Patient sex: M
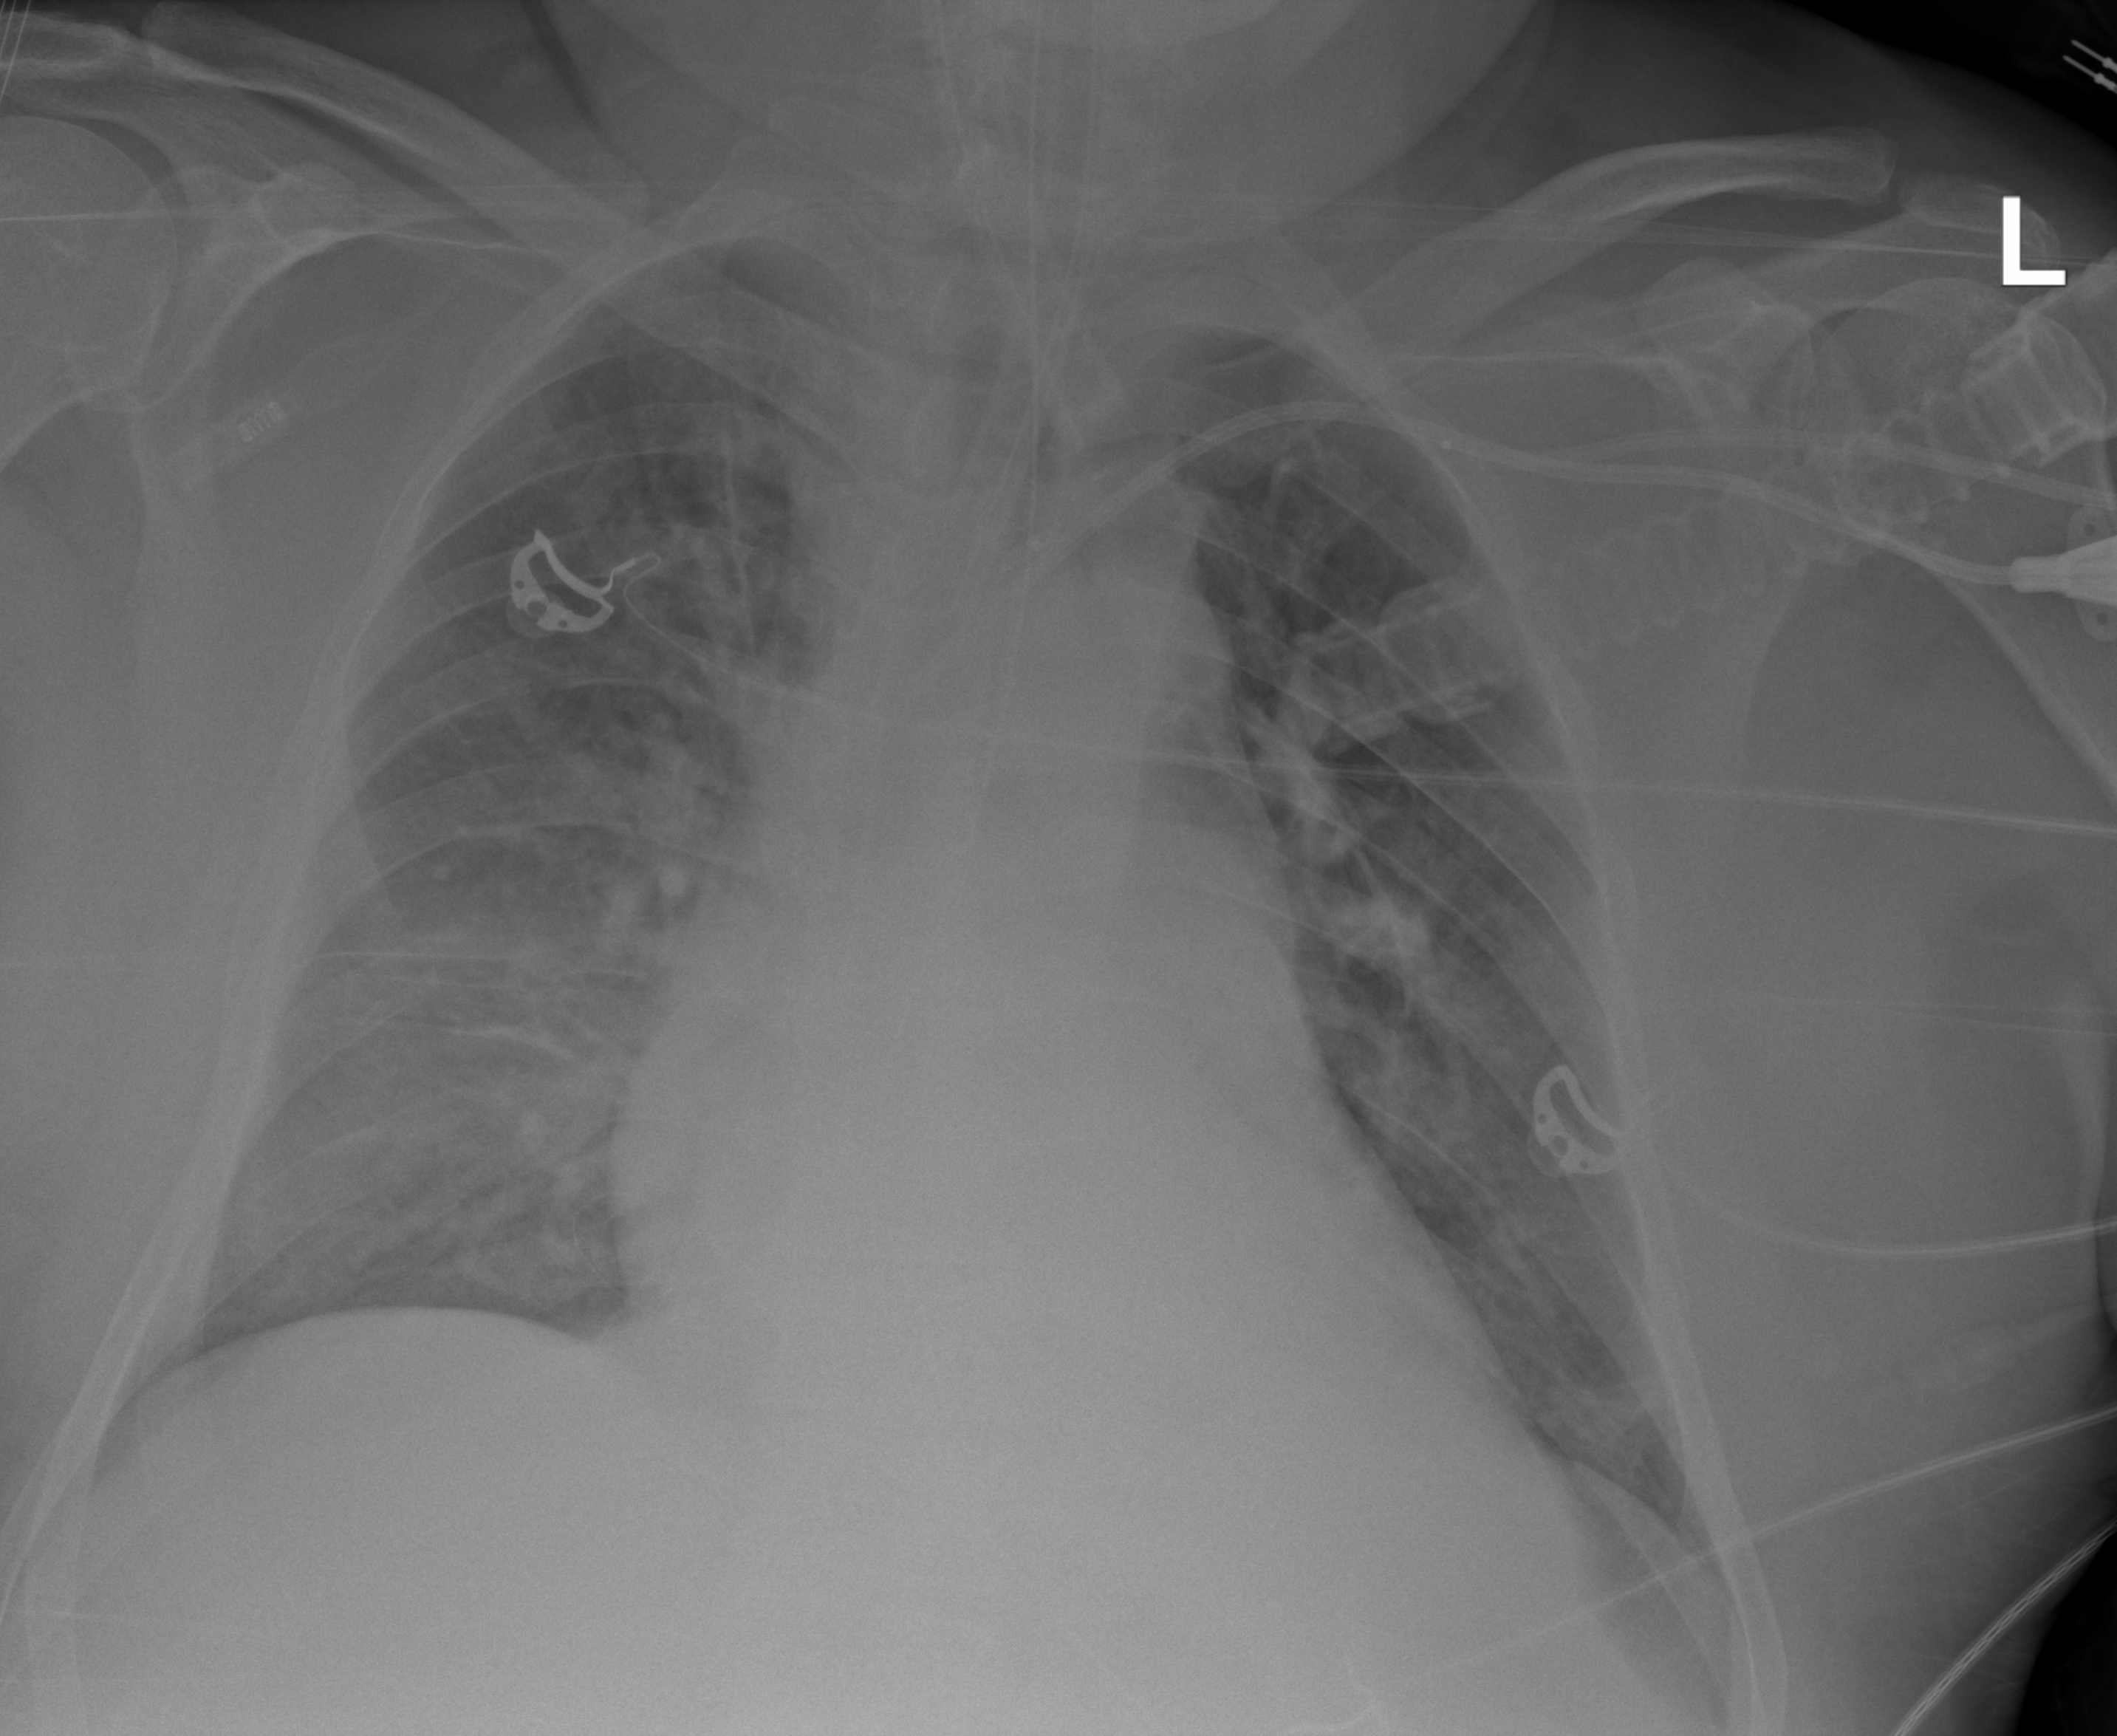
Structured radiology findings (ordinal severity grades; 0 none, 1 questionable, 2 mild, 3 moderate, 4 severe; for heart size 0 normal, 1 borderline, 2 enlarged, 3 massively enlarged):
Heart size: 2
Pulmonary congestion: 3
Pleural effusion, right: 2
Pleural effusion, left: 1
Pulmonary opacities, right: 1
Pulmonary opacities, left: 1
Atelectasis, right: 2
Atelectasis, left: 2